Question: I'm new to programming & Swift and I am trying to understand how to pass data between two view controllers (no segue) with protocols and delegates.
I have a View Controller (VIEW A) which has a text field and button. When the user hits that button, it should then show that text in a label in another View Controller (VIEW B).
I cannot get the label to show the text - I would appreciate an explanation of what is required to make this work.
Thanks so much!
'''
import UIKit
protocol sendNameToViewB {
func showNameLabel(name:String)
}
class ViewA: UIViewController {
var delegate: sendNameToViewB?
@IBOutlet weak var textField: UITextField!
@IBAction func addButton(sender: AnyObject) {
delegate?.showNameLabel(textField.text)
}
override func viewDidLoad() {
super.viewDidLoad()
// Do any additional setup after loading the view, typically from a nib.
}
override func didReceiveMemoryWarning() {
super.didReceiveMemoryWarning()
// Dispose of any resources that can be recreated.
}
}
class ViewB: UIViewController, sendNameToViewB {
@IBOutlet weak var theLabel: UILabel!
func showNameLabel(name: String) {
theLabel.text = name
}
}
'''

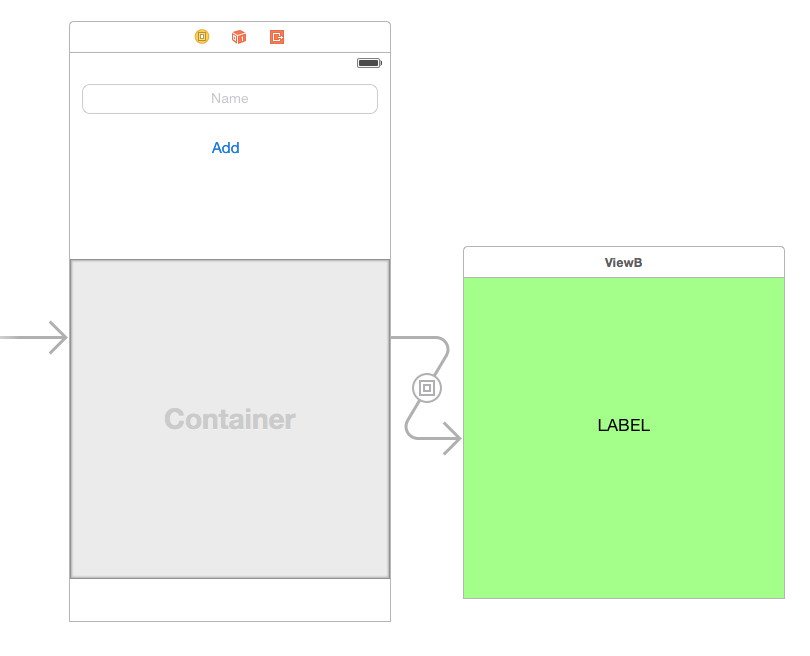
Answer: Your names for view controllers should include "ViewController" in the name. There is an entirely different collection of classes that inherit from 'UIView'. Naming a View Controller just 'ViewA' makes it look like your class is just a view instead of a view controller. Views are in an entirely different layer of your application.
, your first requirement is to have a reference between them. This reference can be setup in either direction.
One possibility is to have ViewControllerA keep a reference to ViewControllerB. Through this reference, ViewControllerA can call a method on ViewControllerB when the button is pressed which takes that data you want to pass as an argument.
'''
class ViewControllerA: UIViewController {
@IBOutlet weak var viewControllerB: ViewControllerB!
@IBAction func addButton(sender: AnyObject) {
self.viewControllerB.showNameLabel(textField.text)
}
}
'''
The other possibility, is to use a delegate pattern like your title suggests. This would involve ViewControllerB having a reference to ViewControllerA. Preferably, this would not be with direct knowledge of the ViewControllerA class, but instead through a protocol. The protocol would define a method that the data you want to "pass" to ViewControllerB. That way, ViewContollerB can call the protocol method on its "delegate" (which would happen to be ViewControllerA) to get the data it needs.
'''
protocol ViewControllerBDelegate {
func requiredText() -> String
}
class ViewControllerB: UIViewController {
@IBOutlet weak var delegate: ViewControllerBDelegate?
override func viewDidLoad() {
if let actualDelegate = self.delegate {
self.theLabel.text = actualDelegate.requiredText()
}
}
}
'''
Which method you choose really depends on what you need in this circumstance. The delegate pattern is better to keep your objects less coupled together, but if you are already needing to "trigger" things to happen on ViewControllerB from ViewControllerA then the more direct method is probably required.